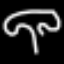
Label: mushroom